Interaction volume radius: 5 \u00c5
Interaction volume height: 15 \u00c5
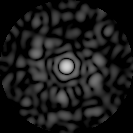
Disorder parameter: 0.7852